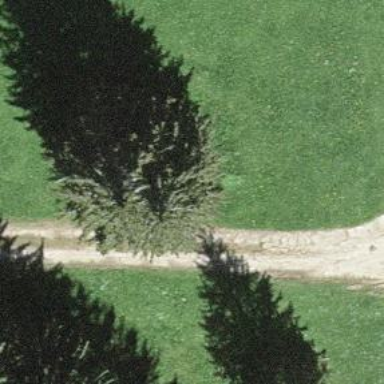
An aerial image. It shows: Single tag "natural: tree."